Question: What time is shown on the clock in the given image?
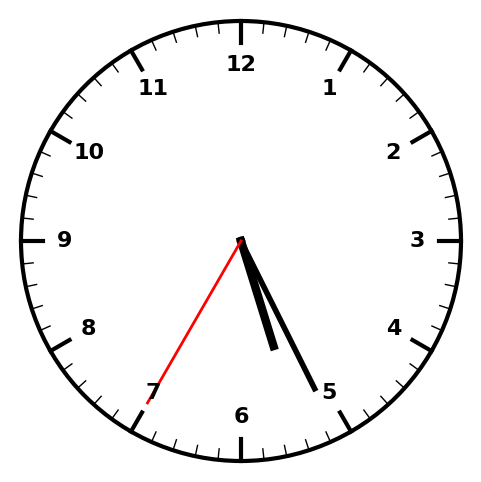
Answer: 05:25:35